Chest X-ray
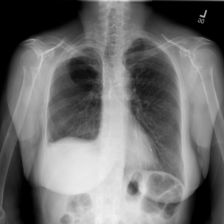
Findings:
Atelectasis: negative
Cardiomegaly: negative
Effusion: negative
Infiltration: positive
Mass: negative
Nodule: negative
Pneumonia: negative
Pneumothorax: negative
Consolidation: negative
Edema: negative
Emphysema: negative
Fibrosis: negative
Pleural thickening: negative
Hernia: negative